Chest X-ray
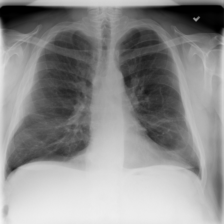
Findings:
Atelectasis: positive
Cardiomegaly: negative
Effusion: negative
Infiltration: negative
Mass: negative
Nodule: negative
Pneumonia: negative
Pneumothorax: negative
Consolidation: negative
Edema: negative
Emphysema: negative
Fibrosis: negative
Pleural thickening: positive
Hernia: negative